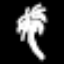
Label: palm tree